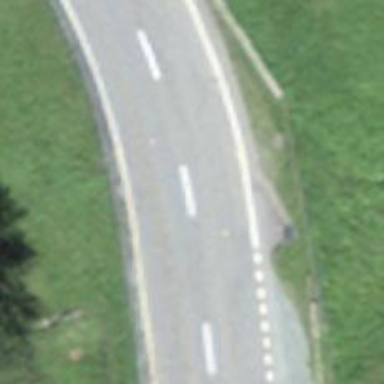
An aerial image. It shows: Asphalt road classified as primary highway.